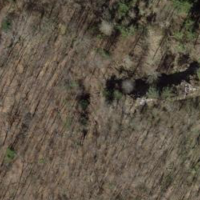
EUNIS habitat code: 41
Species observed at this site:
Lathyrus vernus
Rhamnus cathartica
Orchis mascula
Taxus baccata